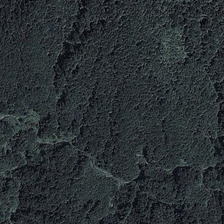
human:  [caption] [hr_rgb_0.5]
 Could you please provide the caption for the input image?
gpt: the forest is flourishing .

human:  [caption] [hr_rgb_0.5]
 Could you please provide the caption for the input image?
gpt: a river runs through the forest .

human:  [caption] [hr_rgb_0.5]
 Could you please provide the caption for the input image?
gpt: the forest is flourishing .

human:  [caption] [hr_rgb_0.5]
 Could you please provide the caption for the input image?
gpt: a river runs through the forest .

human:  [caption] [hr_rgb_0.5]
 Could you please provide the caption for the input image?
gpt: the forest is flourishing .